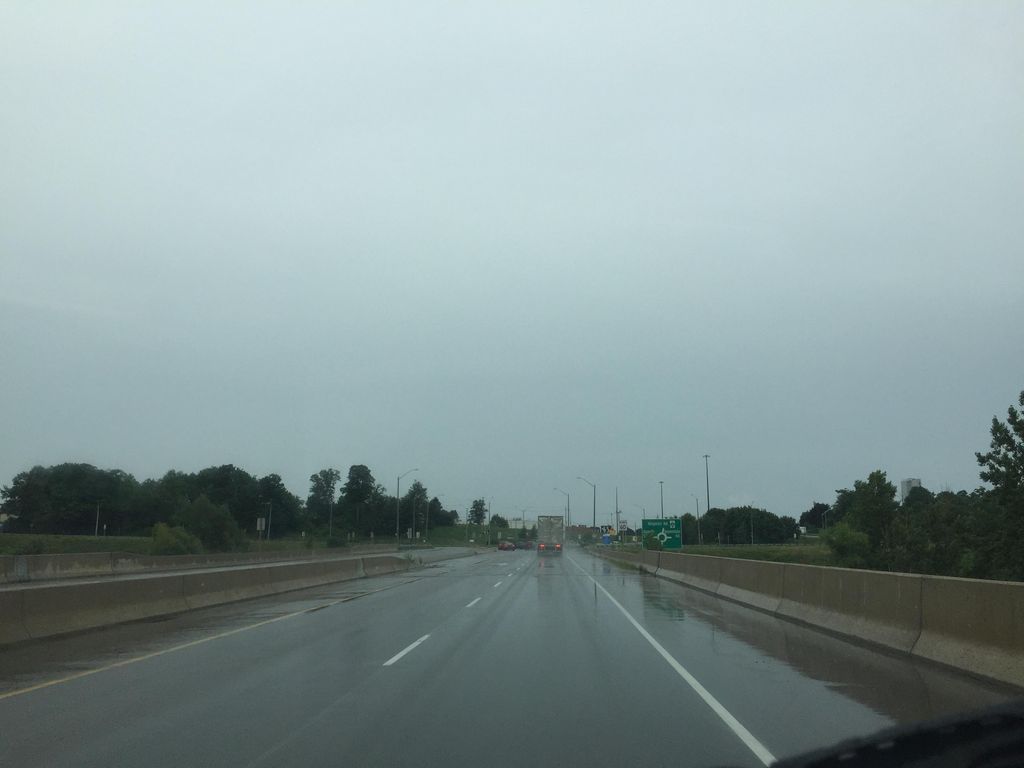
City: kitchener-waterloo